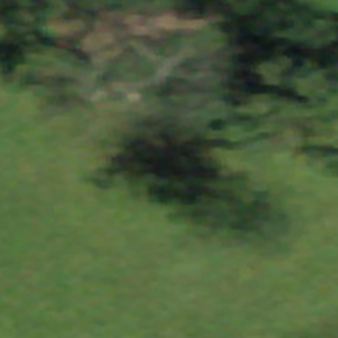
Label: other